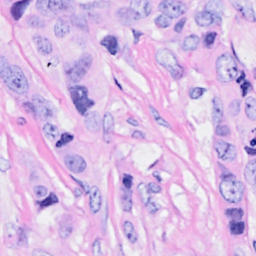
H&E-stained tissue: Breast